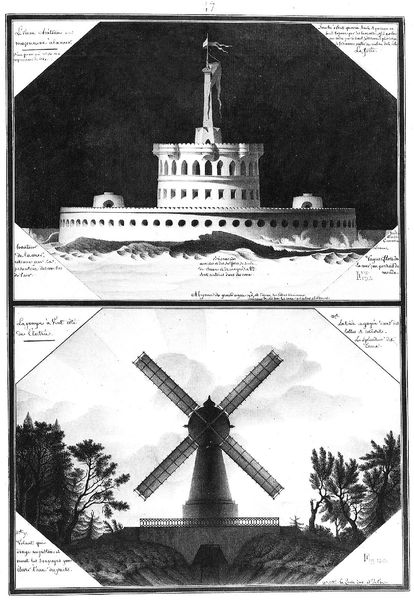
Titel: “Architecture Civile”
Künstler: Jean Jaques Lequeu
Schlagwörter: baum, flügel, himmel, meer, wasser, weiß, wolken, bäume, fluss, landschaft, see, fenster, grau, schwarz, zeichnung, gebäude, haus, architektur, hügel, mühle, wind, windmühle, brücke, insel, pflanze, wald, rund, turm, keramik, schrift, welle, wellen, fahne, flagge, mast, berge, woge, wogen, vier, burg, türmchen, leuchtturm, denkmal, festung, druck, seite, schwarzweiß, text, beschriftung, kachel, löcher, buchseite, ecken, mehl, weise, achteck, achteckig, zeichnungen, zweigeteilt, postkarten, engelsburg, fahen, mahlen, wund, türmschen, runr